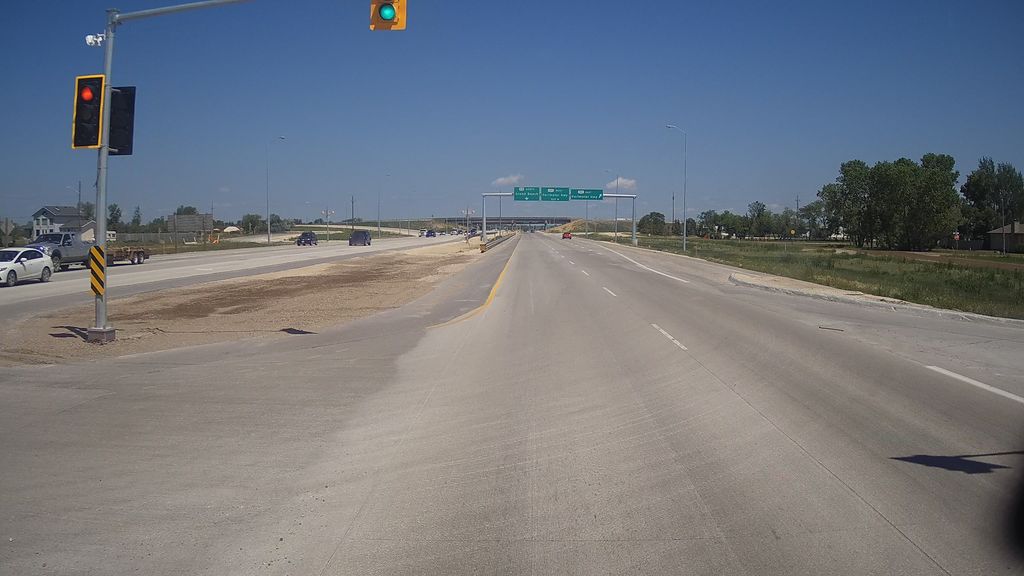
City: winnipeg